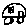
Label: car